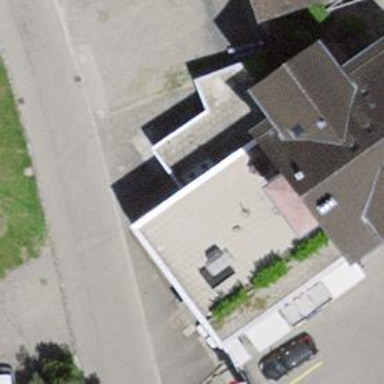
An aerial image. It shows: Post office.